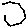
Label: hexagon